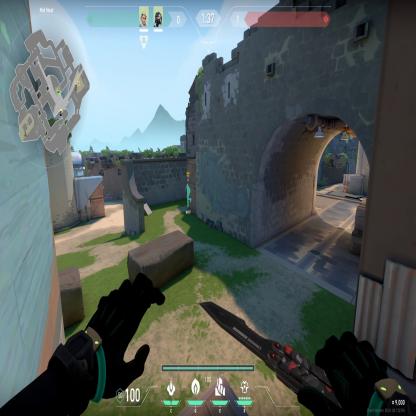
Label: teammate